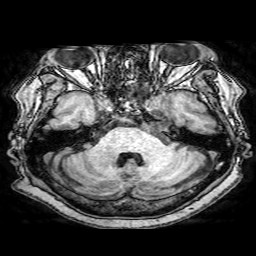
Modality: T1w
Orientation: coronal
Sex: female
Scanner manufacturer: philips
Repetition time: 0.008176 s
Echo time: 0.00377 s